Aerial crown-view tile of a tropical tree (Barro Colorado Island, Panama), acquired 20241014:
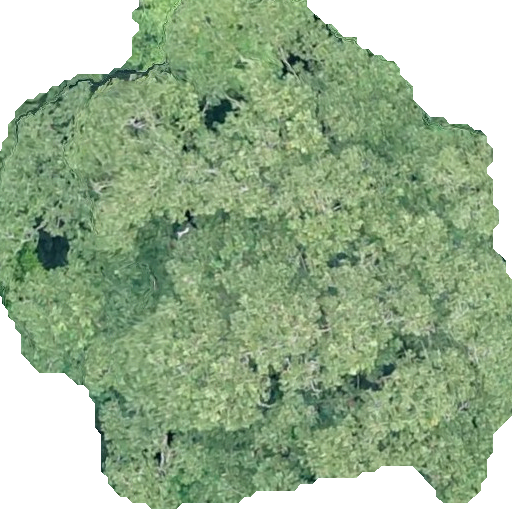
Species: Dipteryx oleifera
GBIF accepted scientific name: Dipteryx oleifera
Crown area: 322.893 m²